Field crop: maize
Growth stage: 2
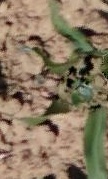
Species: maize